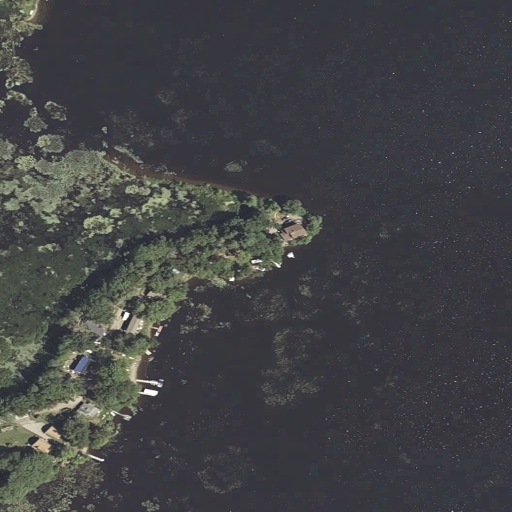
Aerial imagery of cape in Maine named French Point containing open water, herbaceous wetlands, low intensity development, woody wetlands, open development, medium intensity development, and pasture